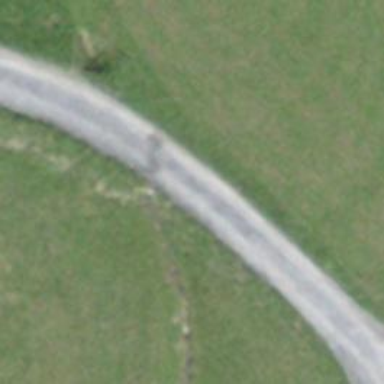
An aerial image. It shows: Culvert tunnel.